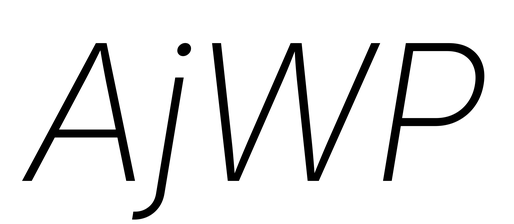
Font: Inter-Italic_ExtraLight_Italic